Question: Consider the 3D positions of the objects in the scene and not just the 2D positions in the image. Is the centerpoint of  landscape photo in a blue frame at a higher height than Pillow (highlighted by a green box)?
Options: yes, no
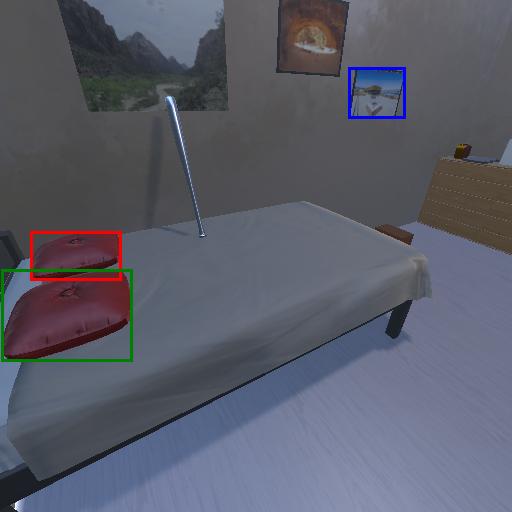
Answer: yes